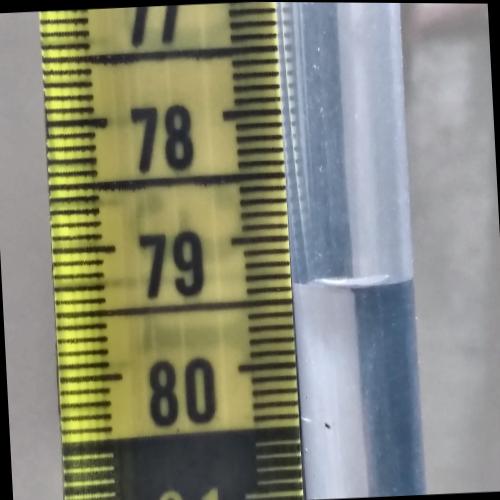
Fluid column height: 79.4 cm